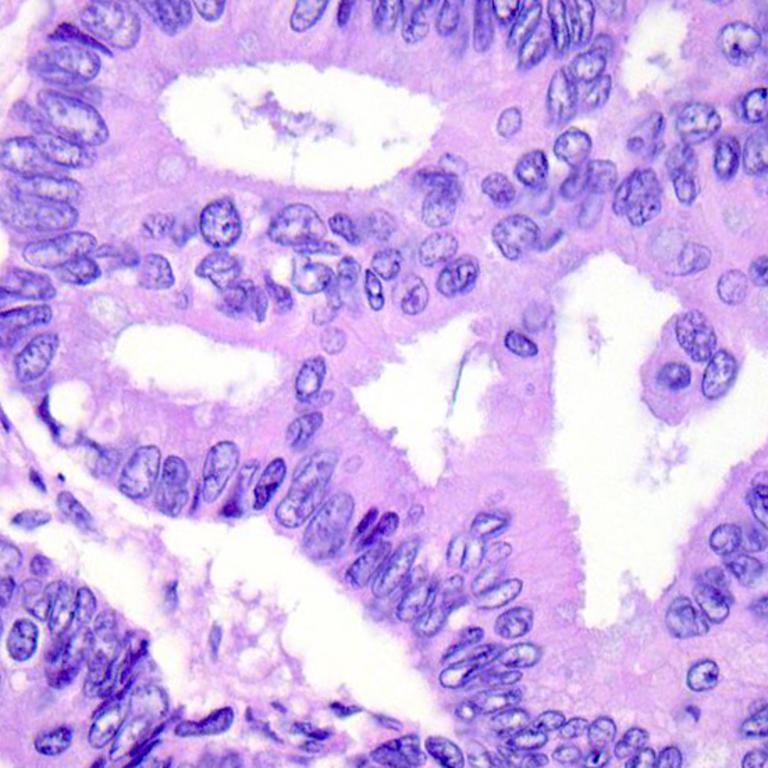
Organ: colon
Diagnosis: adenocarcinomas